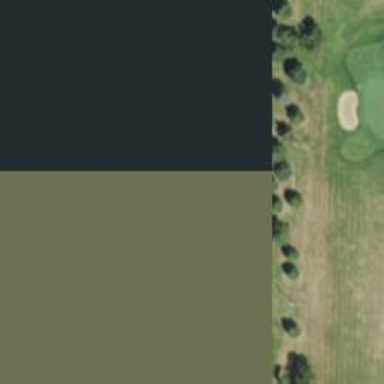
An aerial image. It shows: Golf hole.